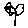
Label: flower